Interaction volume radius: 5 \u00c5
Interaction volume height: 50 \u00c5
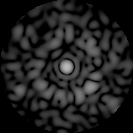
Disorder parameter: 0.78